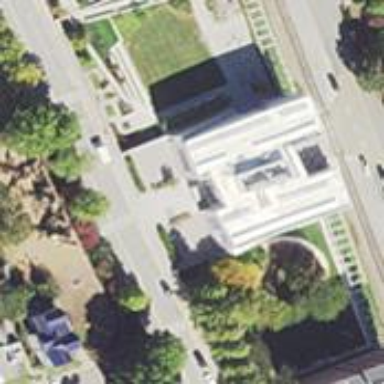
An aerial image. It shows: Museum housed in building.